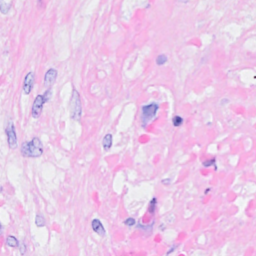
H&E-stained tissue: Breast